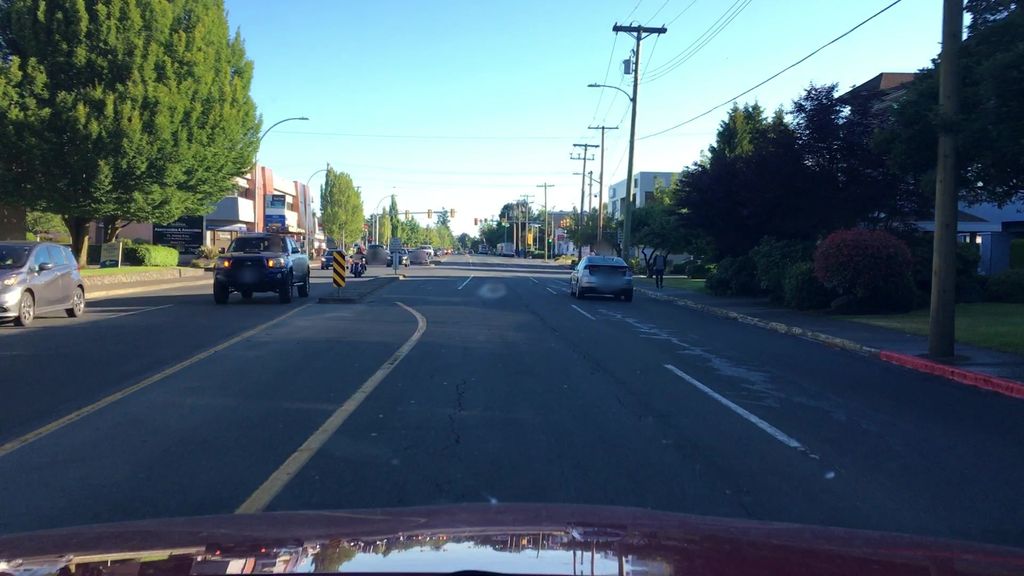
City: victoria